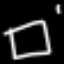
Label: square